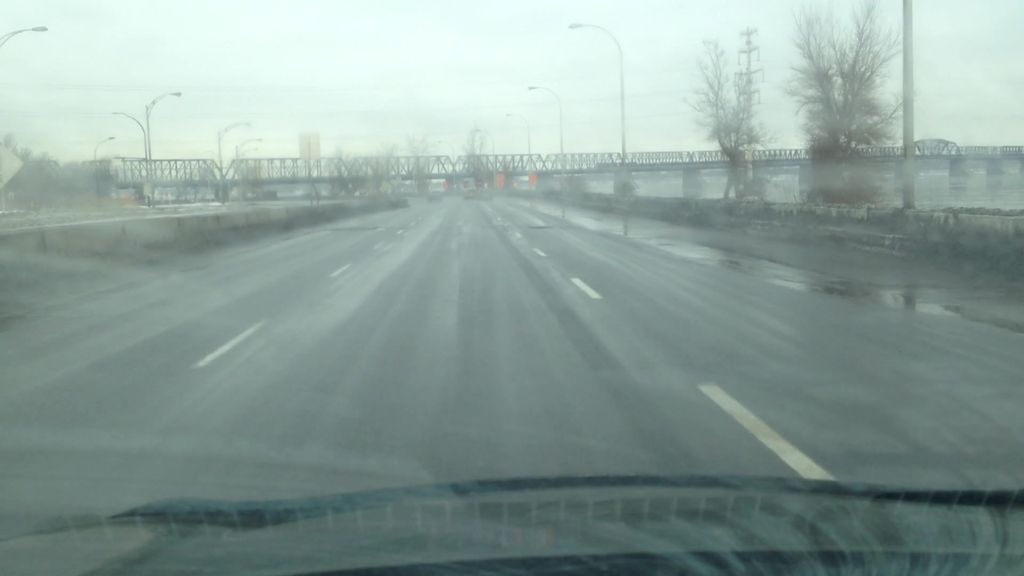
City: montreal